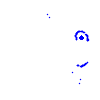
Particle: kaon